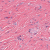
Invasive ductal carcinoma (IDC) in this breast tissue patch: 0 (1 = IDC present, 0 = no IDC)